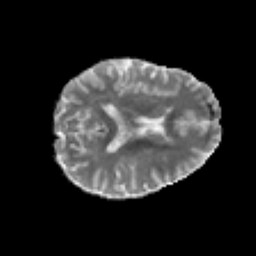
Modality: MD
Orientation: axial
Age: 41
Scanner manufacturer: philips
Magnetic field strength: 3 T
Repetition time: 8.6 s
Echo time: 0.127 s